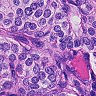
Metastatic tissue present: yes